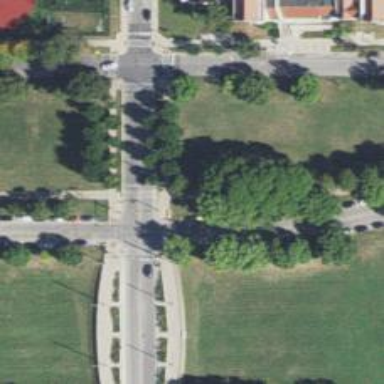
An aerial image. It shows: Footway crossing.